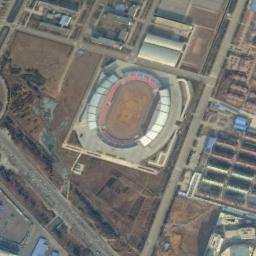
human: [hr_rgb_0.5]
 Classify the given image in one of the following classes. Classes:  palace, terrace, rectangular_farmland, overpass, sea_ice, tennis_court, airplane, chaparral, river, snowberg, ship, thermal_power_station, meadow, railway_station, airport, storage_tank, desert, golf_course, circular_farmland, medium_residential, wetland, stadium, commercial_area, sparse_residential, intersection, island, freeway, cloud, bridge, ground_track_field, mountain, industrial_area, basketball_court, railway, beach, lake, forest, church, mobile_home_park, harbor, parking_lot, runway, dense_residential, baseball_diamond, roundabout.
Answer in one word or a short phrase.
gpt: stadium